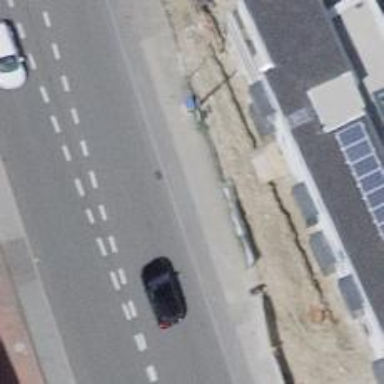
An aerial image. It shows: Bus stop with platform for public transport.